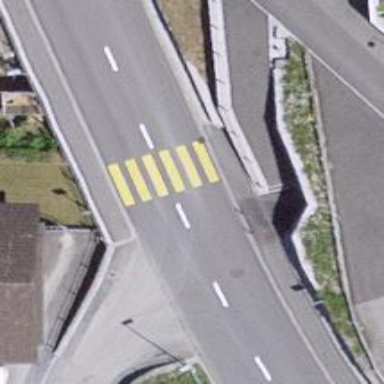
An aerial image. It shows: Zebra crossing on the road.